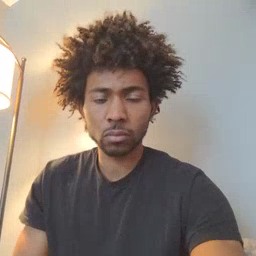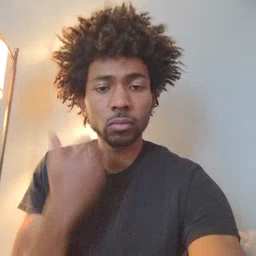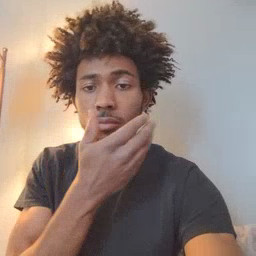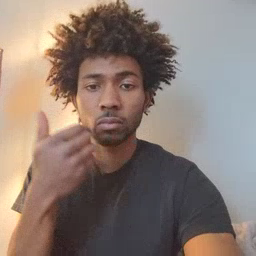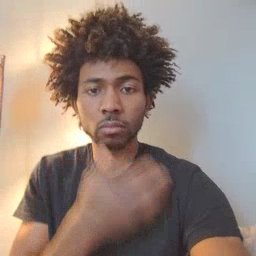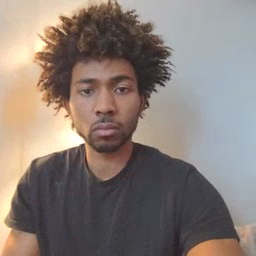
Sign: napkin